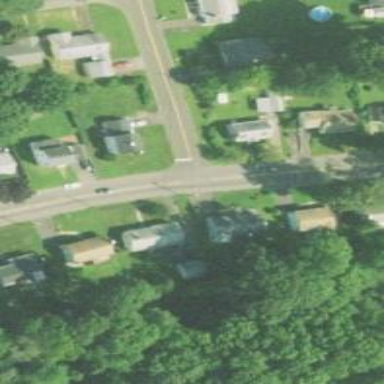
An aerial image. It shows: Road with stop sign.